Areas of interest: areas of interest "Changchun Huayang Automobile Trade Co., Ltd."
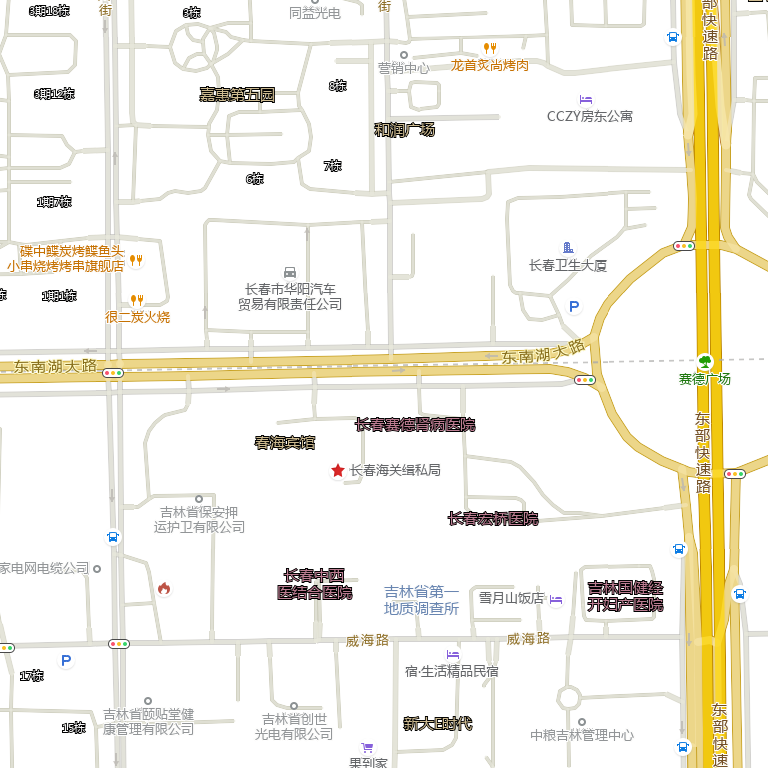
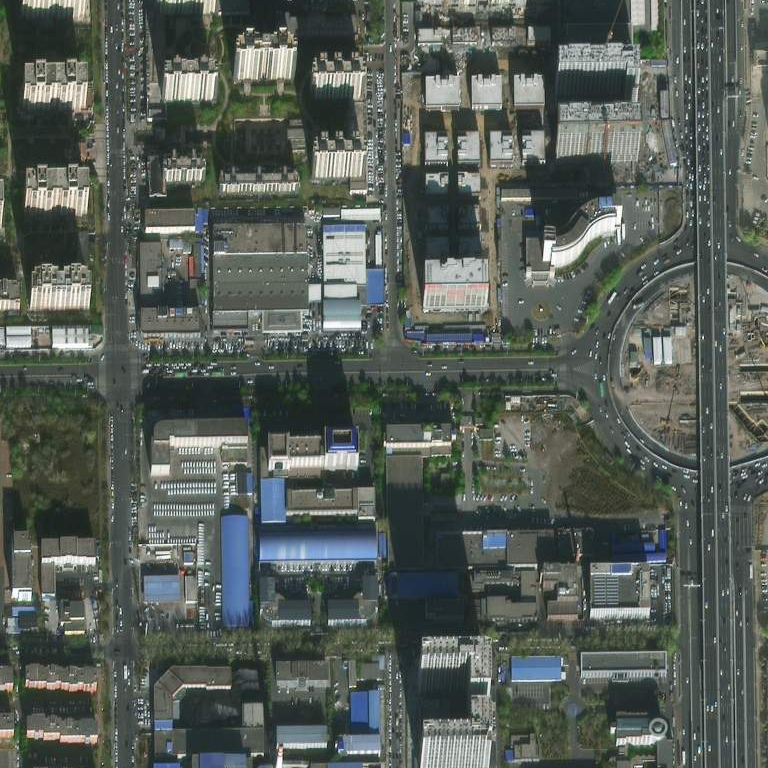